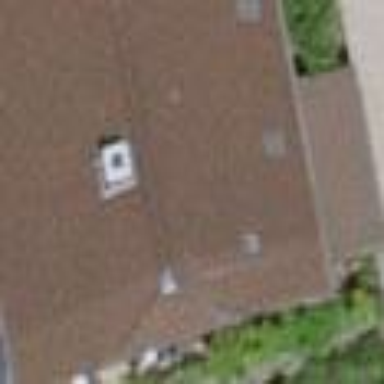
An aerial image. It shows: Half-hipped roof house.